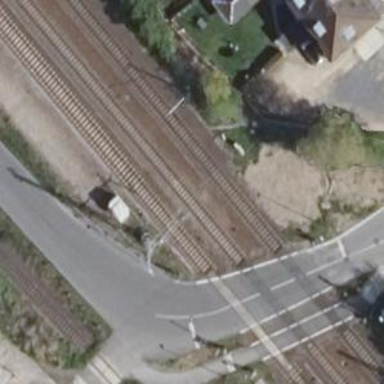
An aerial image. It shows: Railway signal.